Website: home-depot
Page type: customer-info-address
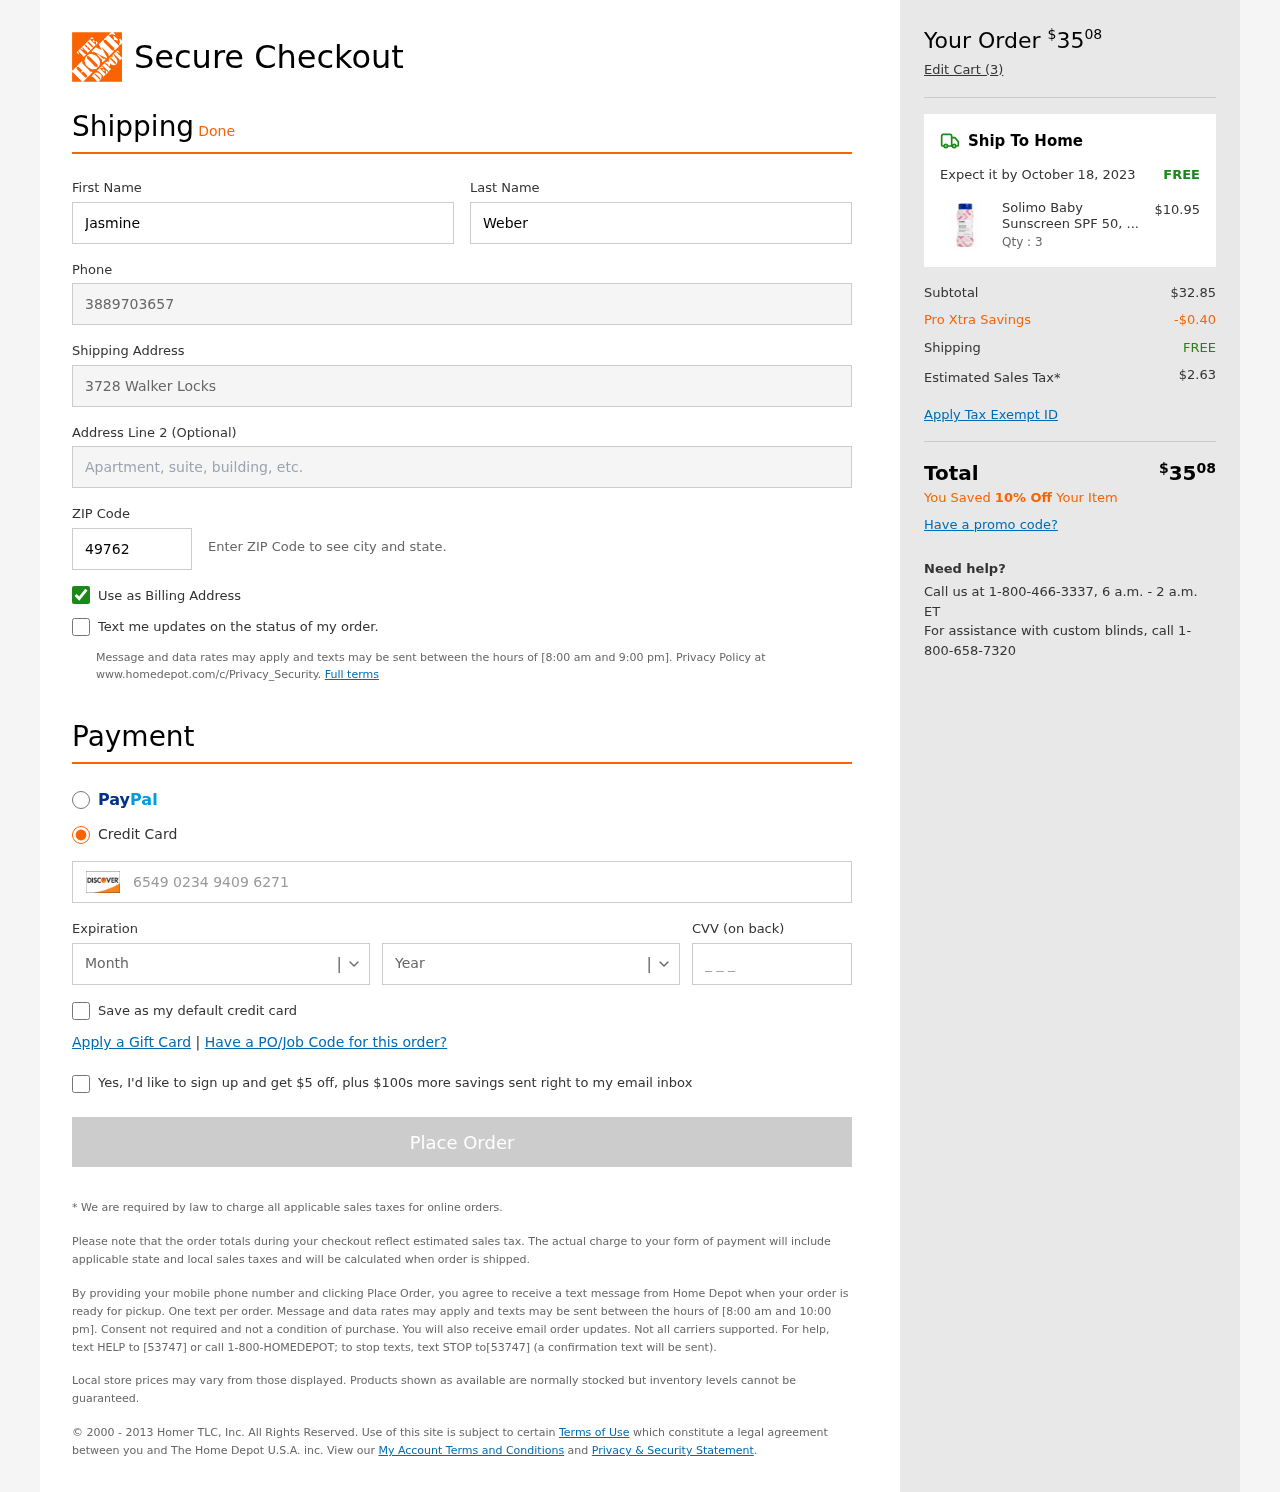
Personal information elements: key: PII_CARD_CVV
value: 697
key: PII_CARD_EXPIRY_MONTH
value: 02
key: PII_CARD_EXPIRY_YEAR
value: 30
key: PII_CARD_NUMBER
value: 6549 0234 9409 6271
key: PII_FIRSTNAME
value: Jasmine
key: PII_LASTNAME
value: Weber
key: PII_PHONE
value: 3889703657
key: PII_POSTCODE
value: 49762
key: PII_STREET
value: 3728 Walker Locks
Product elements: key: PRODUCT1_NAME
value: Solimo Baby Sunscreen SPF 50, 8 Fluid Ounce
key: PRODUCT1_PRICE
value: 10.95
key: PRODUCT1_QUANTITY
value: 3
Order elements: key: ORDER_TOTAL
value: $3508
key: ORDER_NUM_ITEMS
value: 3
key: ORDER_DELIVERY_DATE
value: October 18, 2023
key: ORDER_SHIPPING_COST
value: FREE
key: ORDER_SUBTOTAL
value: $32.85
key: ORDER_DISCOUNT
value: -$0.40
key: ORDER_SHIPPING_COST2
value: FREE
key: ORDER_TAX
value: $2.63
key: ORDER_TOTAL2
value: $3508
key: ORDER_SAVINGS_MESSAGE
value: You Saved 10% Off Your Item